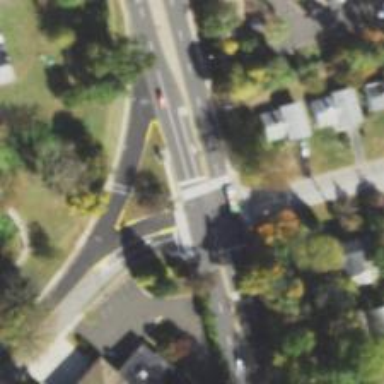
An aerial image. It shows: Marked road crossing.